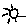
Label: sun